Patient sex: F
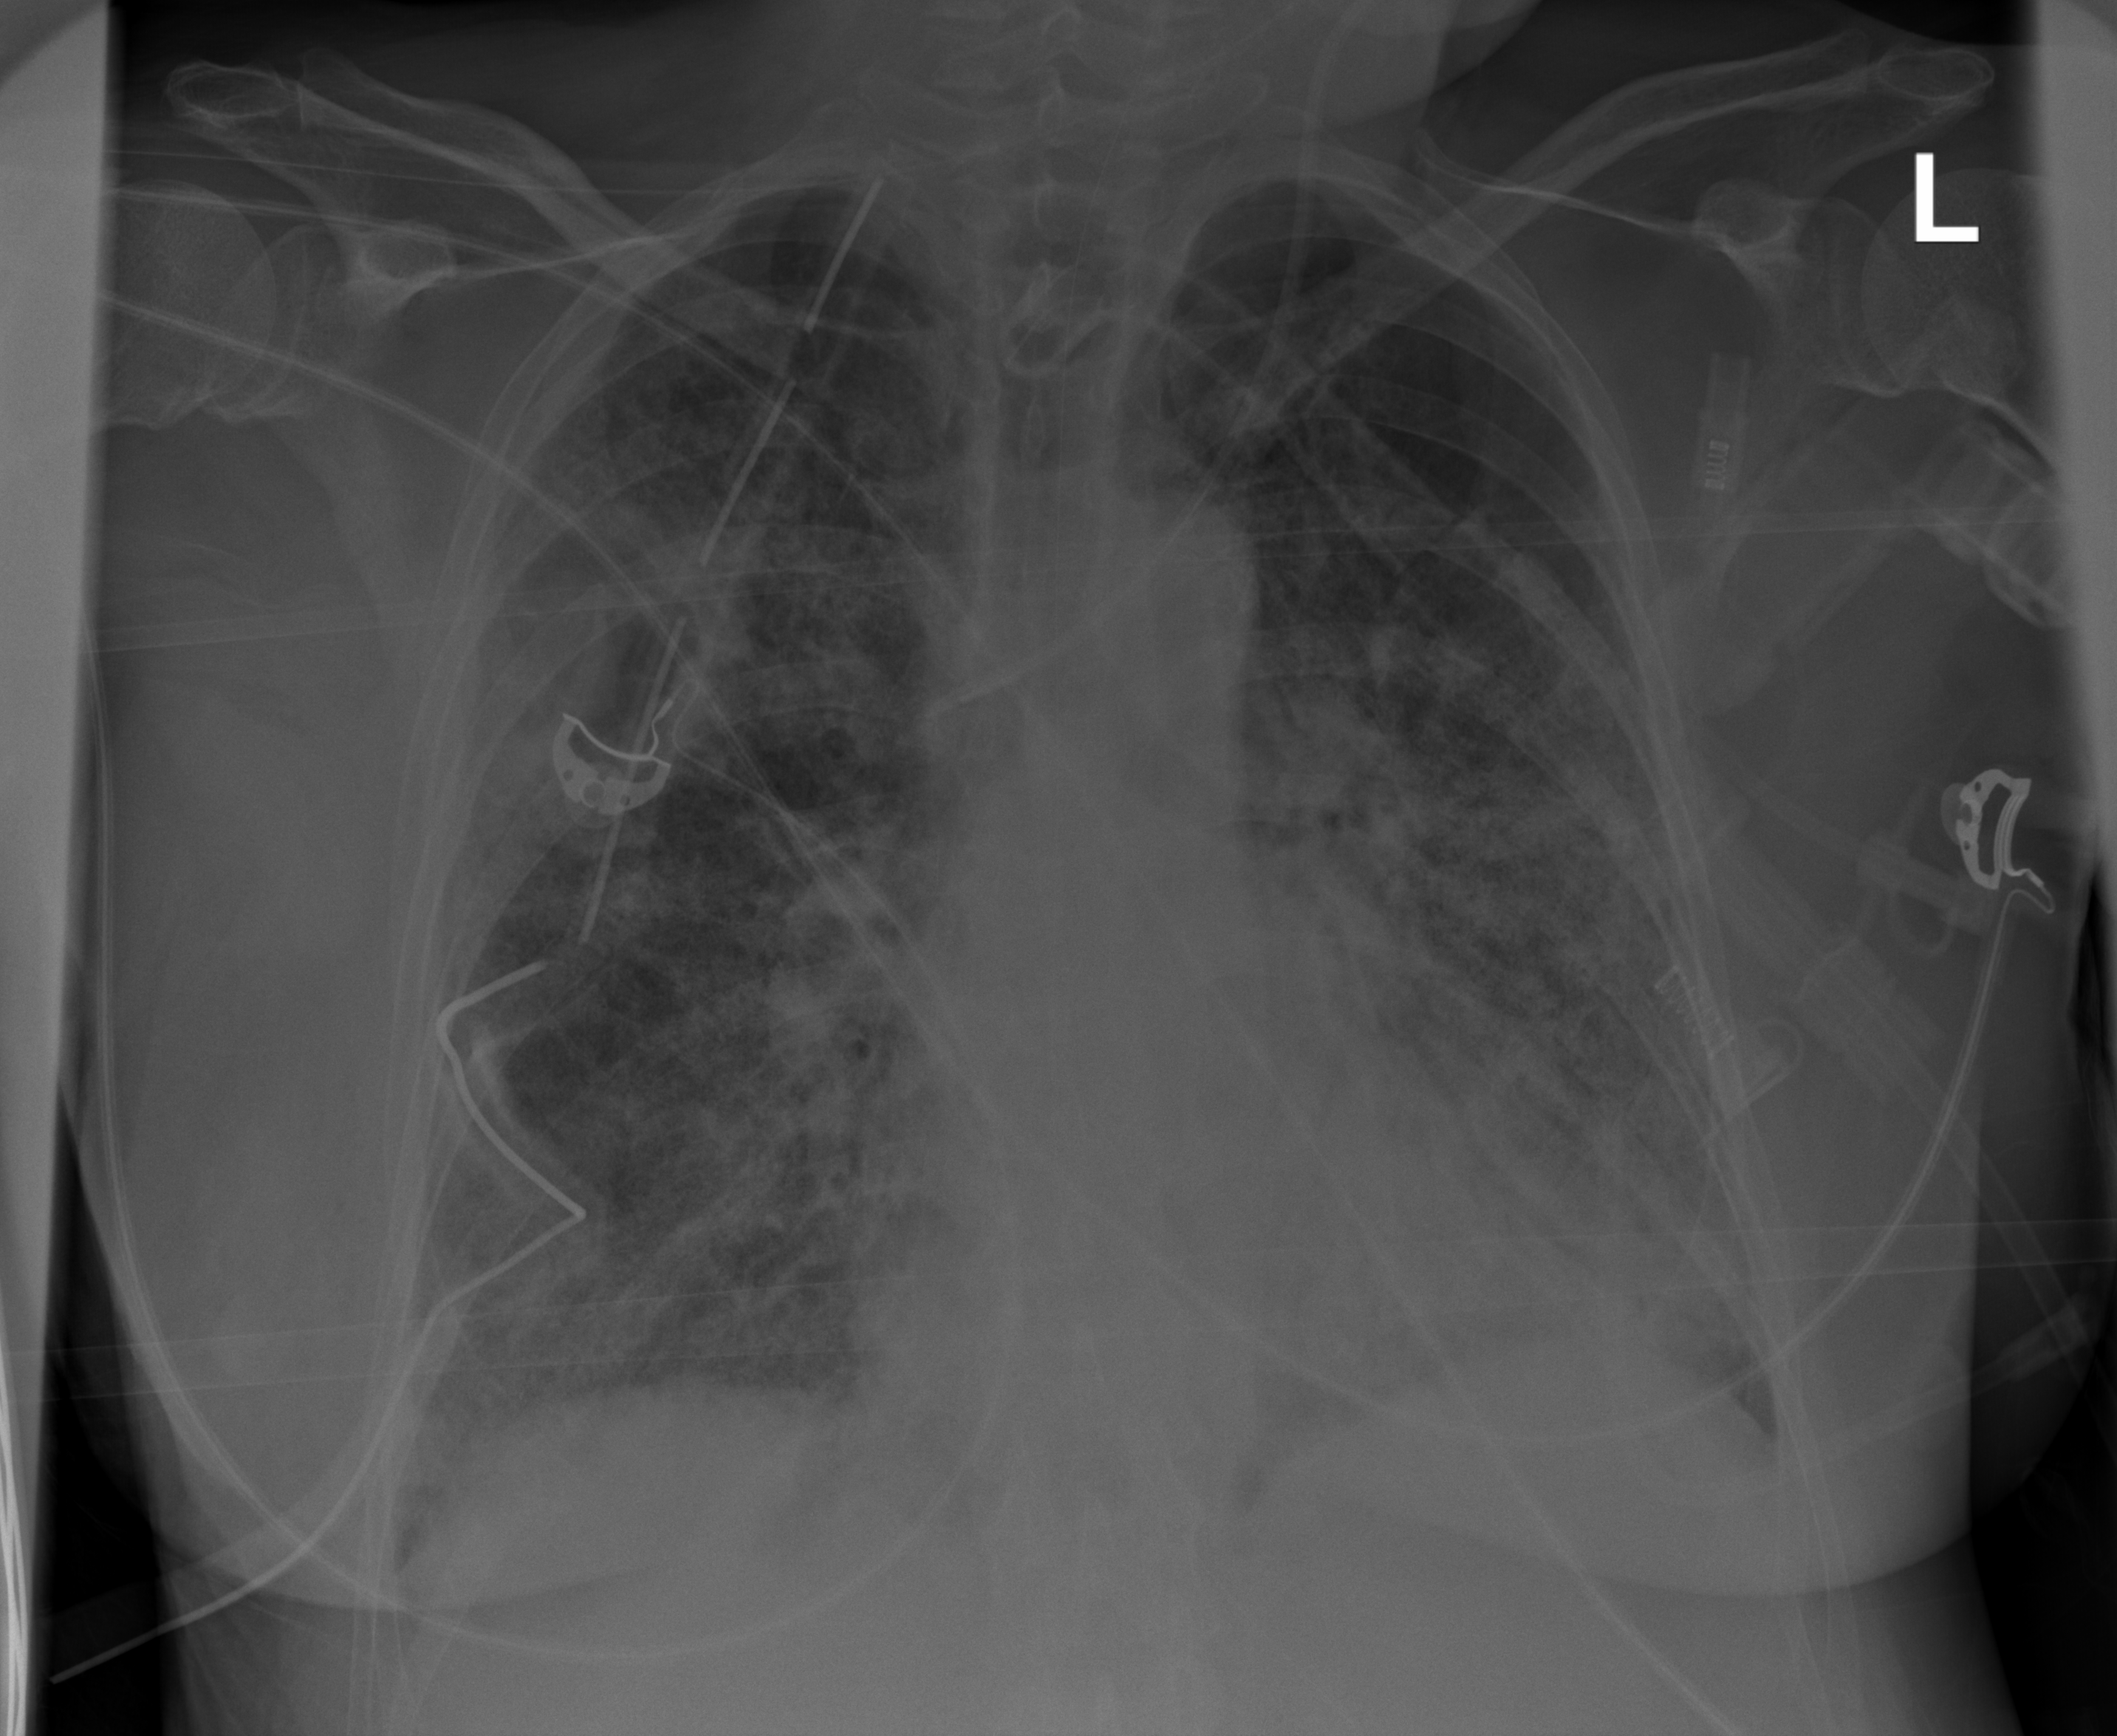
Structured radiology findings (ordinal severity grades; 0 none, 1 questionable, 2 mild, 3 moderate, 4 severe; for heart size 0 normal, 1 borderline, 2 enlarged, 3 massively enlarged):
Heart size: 1
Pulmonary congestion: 2
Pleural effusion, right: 0
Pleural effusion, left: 0
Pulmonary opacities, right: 2
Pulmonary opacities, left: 3
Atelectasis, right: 3
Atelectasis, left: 3